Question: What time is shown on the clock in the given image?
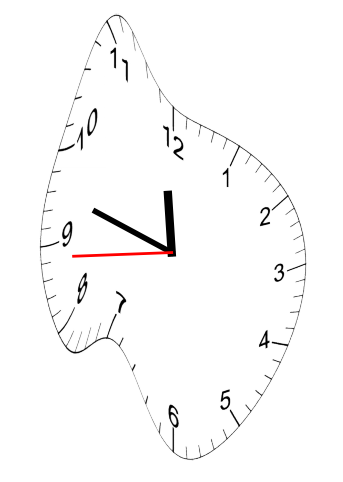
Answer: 11:47:44